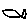
Label: fish